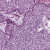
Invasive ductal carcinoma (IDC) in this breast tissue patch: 1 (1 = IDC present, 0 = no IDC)